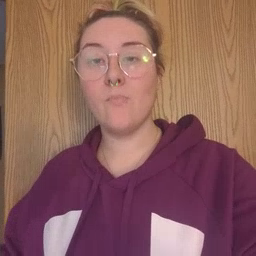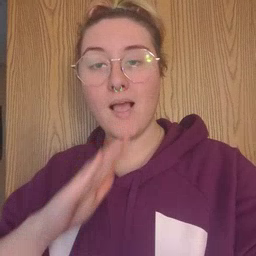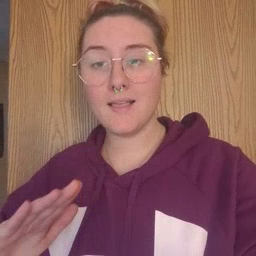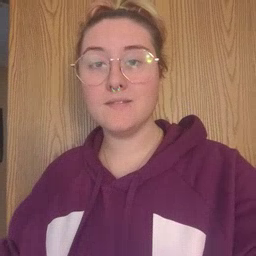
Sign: quiet